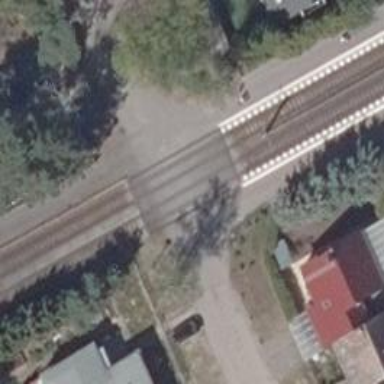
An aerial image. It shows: Railway level crossing.